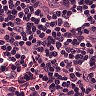
Metastatic tissue present: no